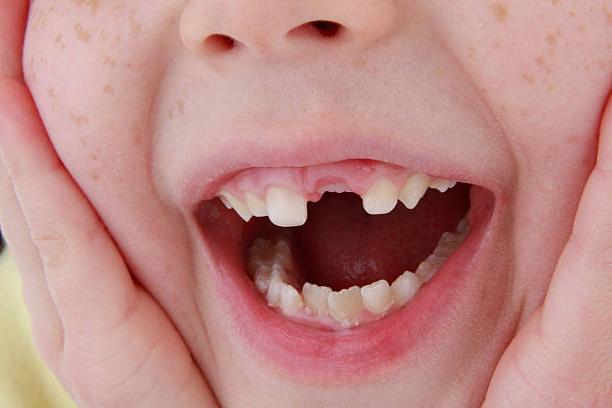
Condition: hypodontia